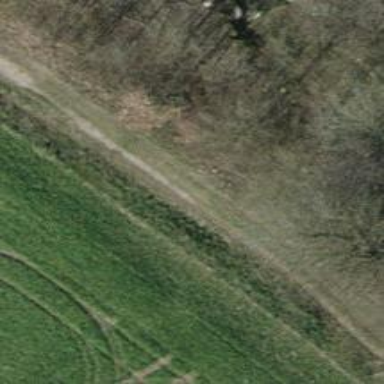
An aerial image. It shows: Grassy track with grade3 tracktype.